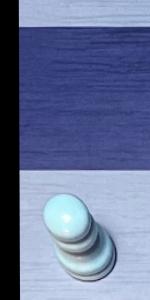
Label: Pawn_White